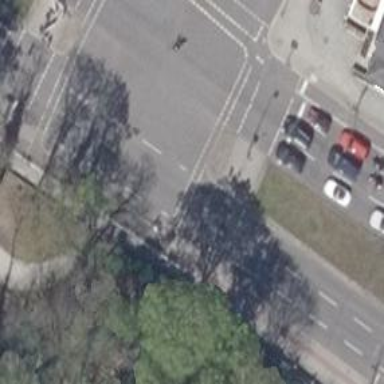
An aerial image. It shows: Primary highway with asphalt surface and cycle track on the right side.